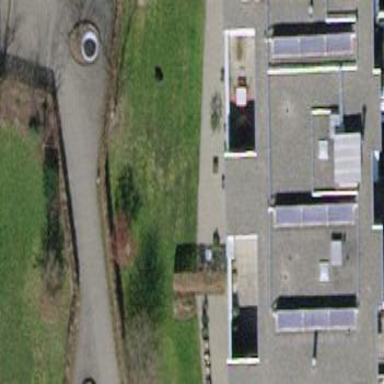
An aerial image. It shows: Apartment building with flat roof.